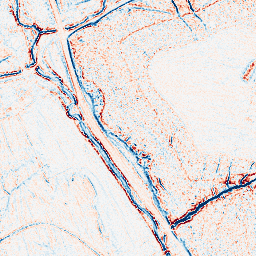
Category: edge_preserving
Decomposition family: bilateral
Decomposition parameters: d: 5
sigma_color: 150
sigma_space: 25
Upsampling method: bilinear
Upsampling parameters: scale: 2
Upsampling scale: 2